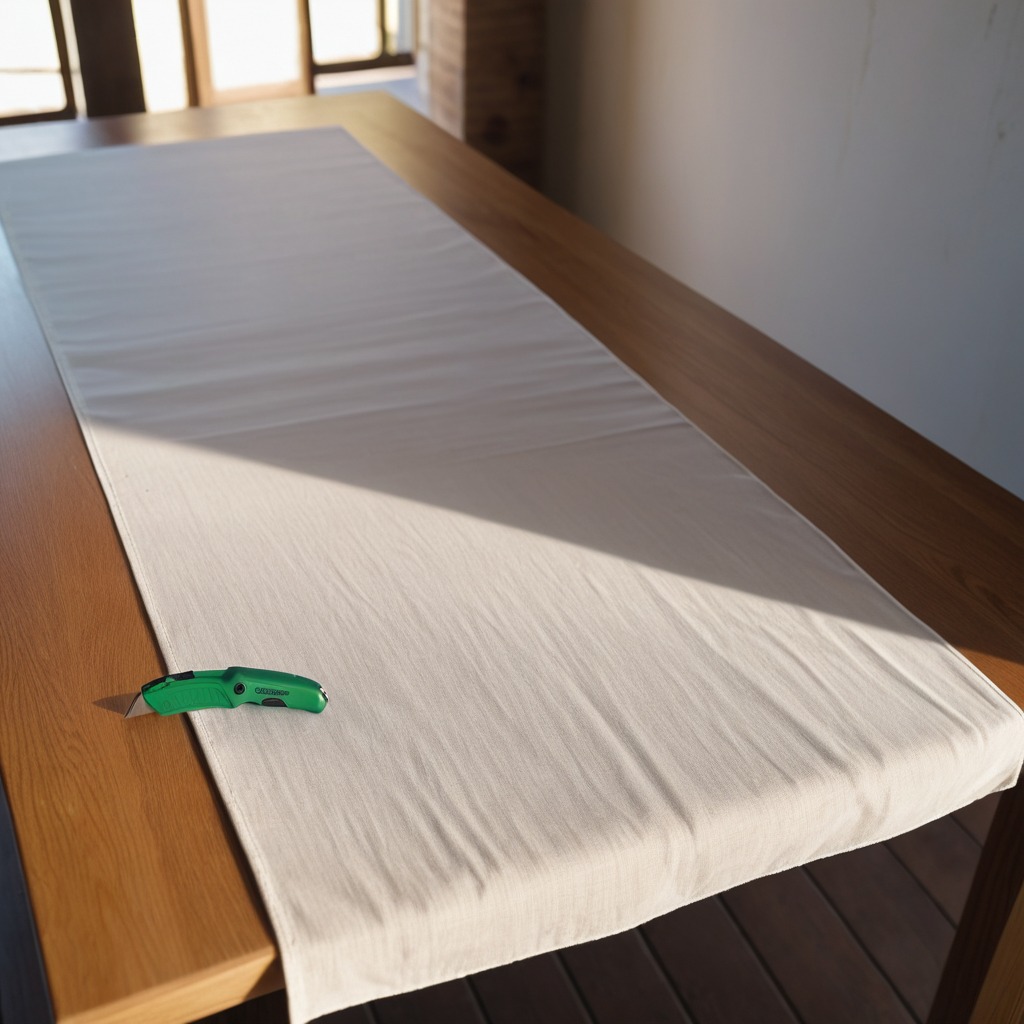
A utility knife lying on a wooden table in an outdoor workshop during daytime bright natural light soft shadows worn but beneath the cloth.